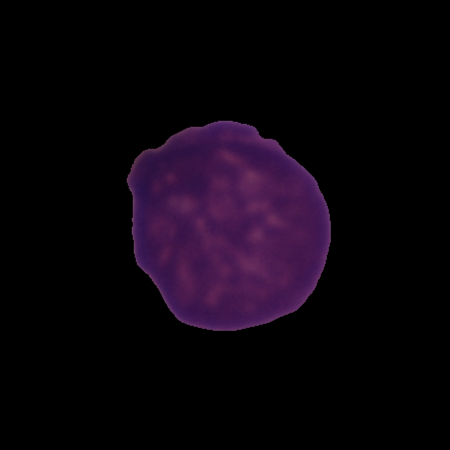
Label: cancer